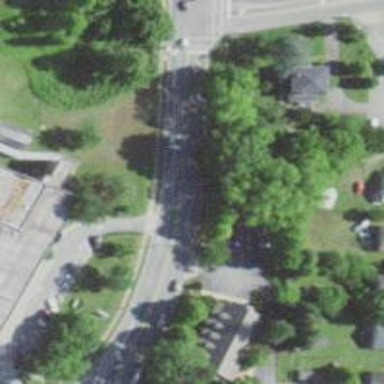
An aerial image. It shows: Tertiary road with sidewalk on the left.